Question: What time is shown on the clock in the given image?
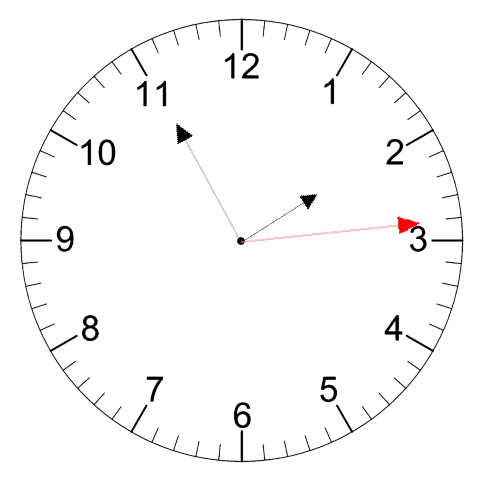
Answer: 01:55:14